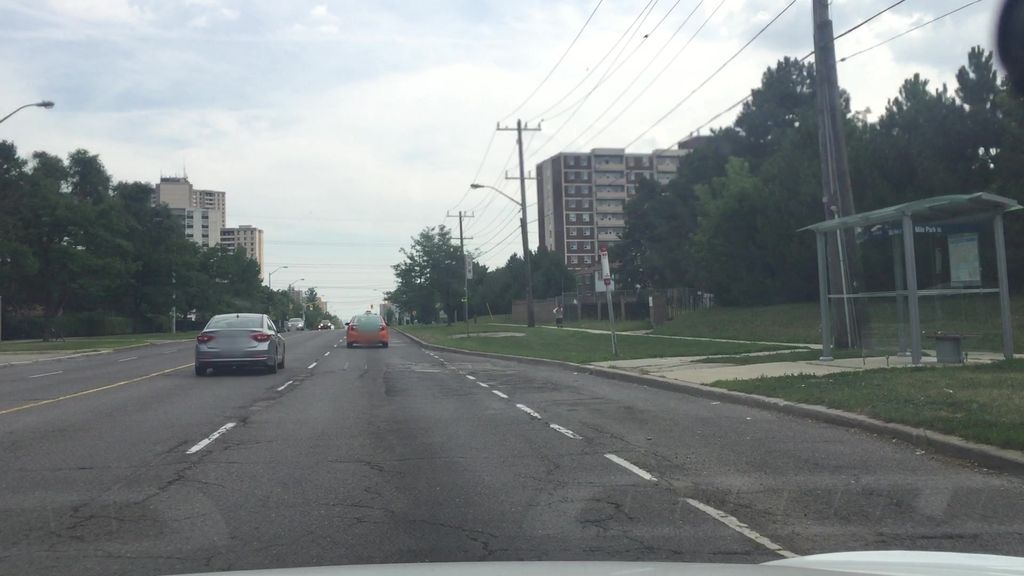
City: toronto